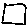
Label: square